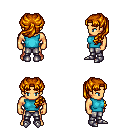
a pixel art fantasy rpg character, male body template, human, tanned skin, teal sleeveless shirt, metal pants, dark blonde princess hairstyle, metal boots, four views (front, back, left, right), 2x2 character sprite sheet, small pixel art, hard edges, no anti-aliasing